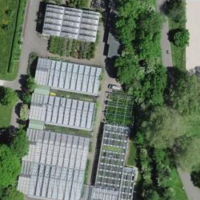
EUNIS habitat code: 54
Species observed at this site:
Allium ursinum
Podarcis muralis
Gaultheria shallon
Pterocarya fraxinifolia
Allium siculum
Cotinus coggygria
Levisticum officinale